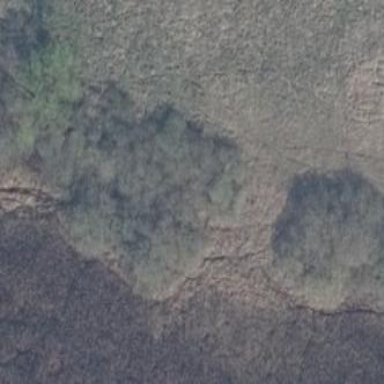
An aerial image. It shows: Beautiful wet meadow natural wetland.